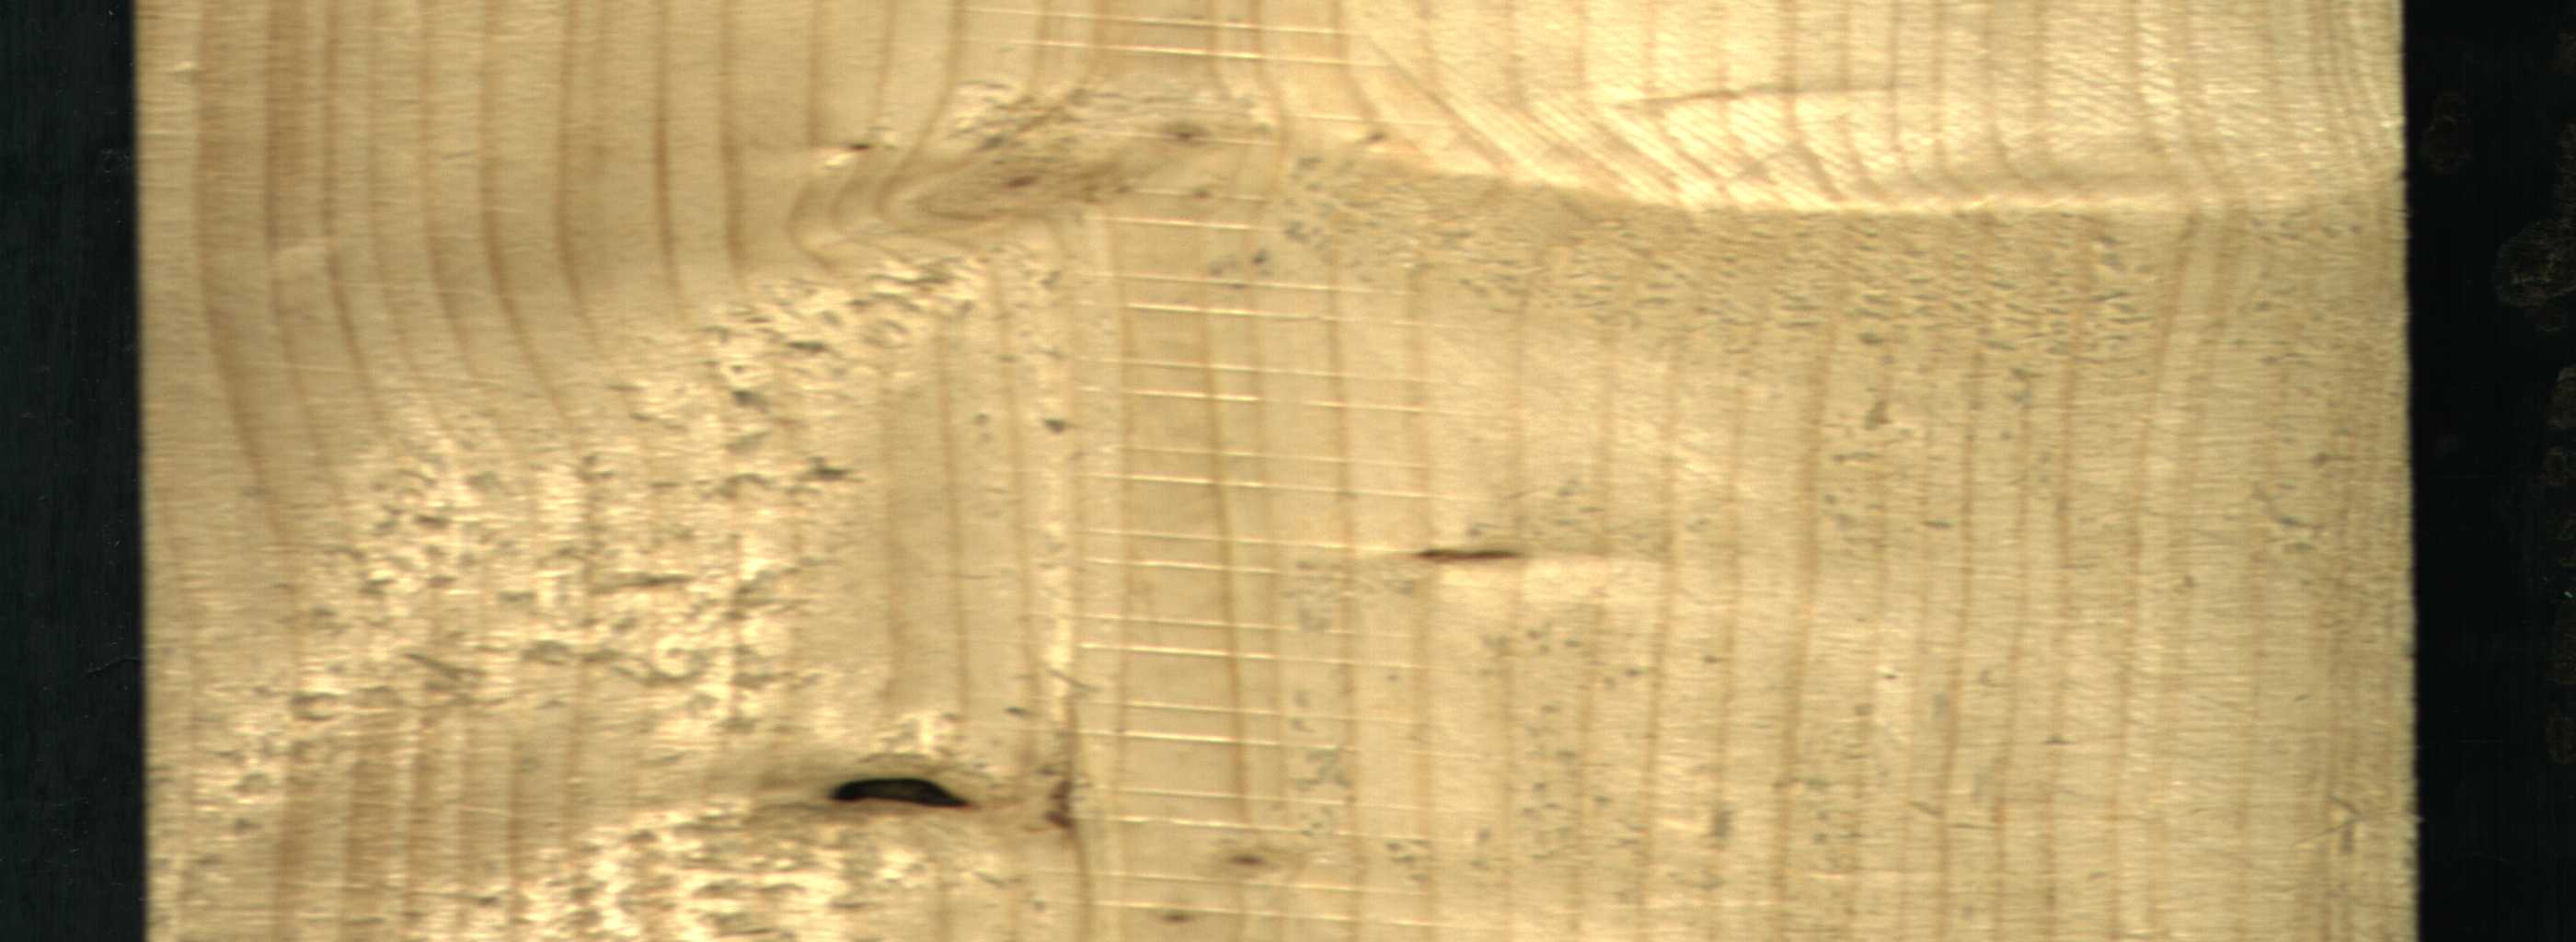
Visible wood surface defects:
Dead_Knot
Live_Knot
Live_Knot
Live_Knot
Live_Knot